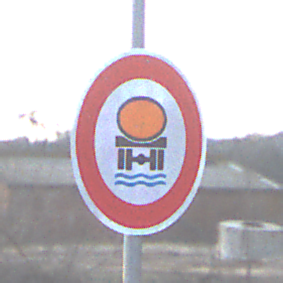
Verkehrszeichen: VerbotFahrzeugeWassergefaehrdenderLadung
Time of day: SunriseSunset
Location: Outdoor (Suburban)
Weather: PartlyCloudy
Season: Winter
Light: Natural